Field crop: maize
Growth stage: 2
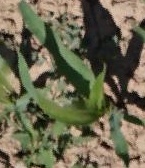
Species: maize